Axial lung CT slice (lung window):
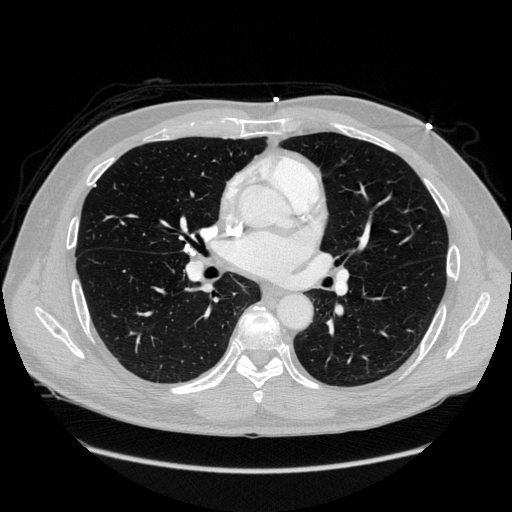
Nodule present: no